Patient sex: F
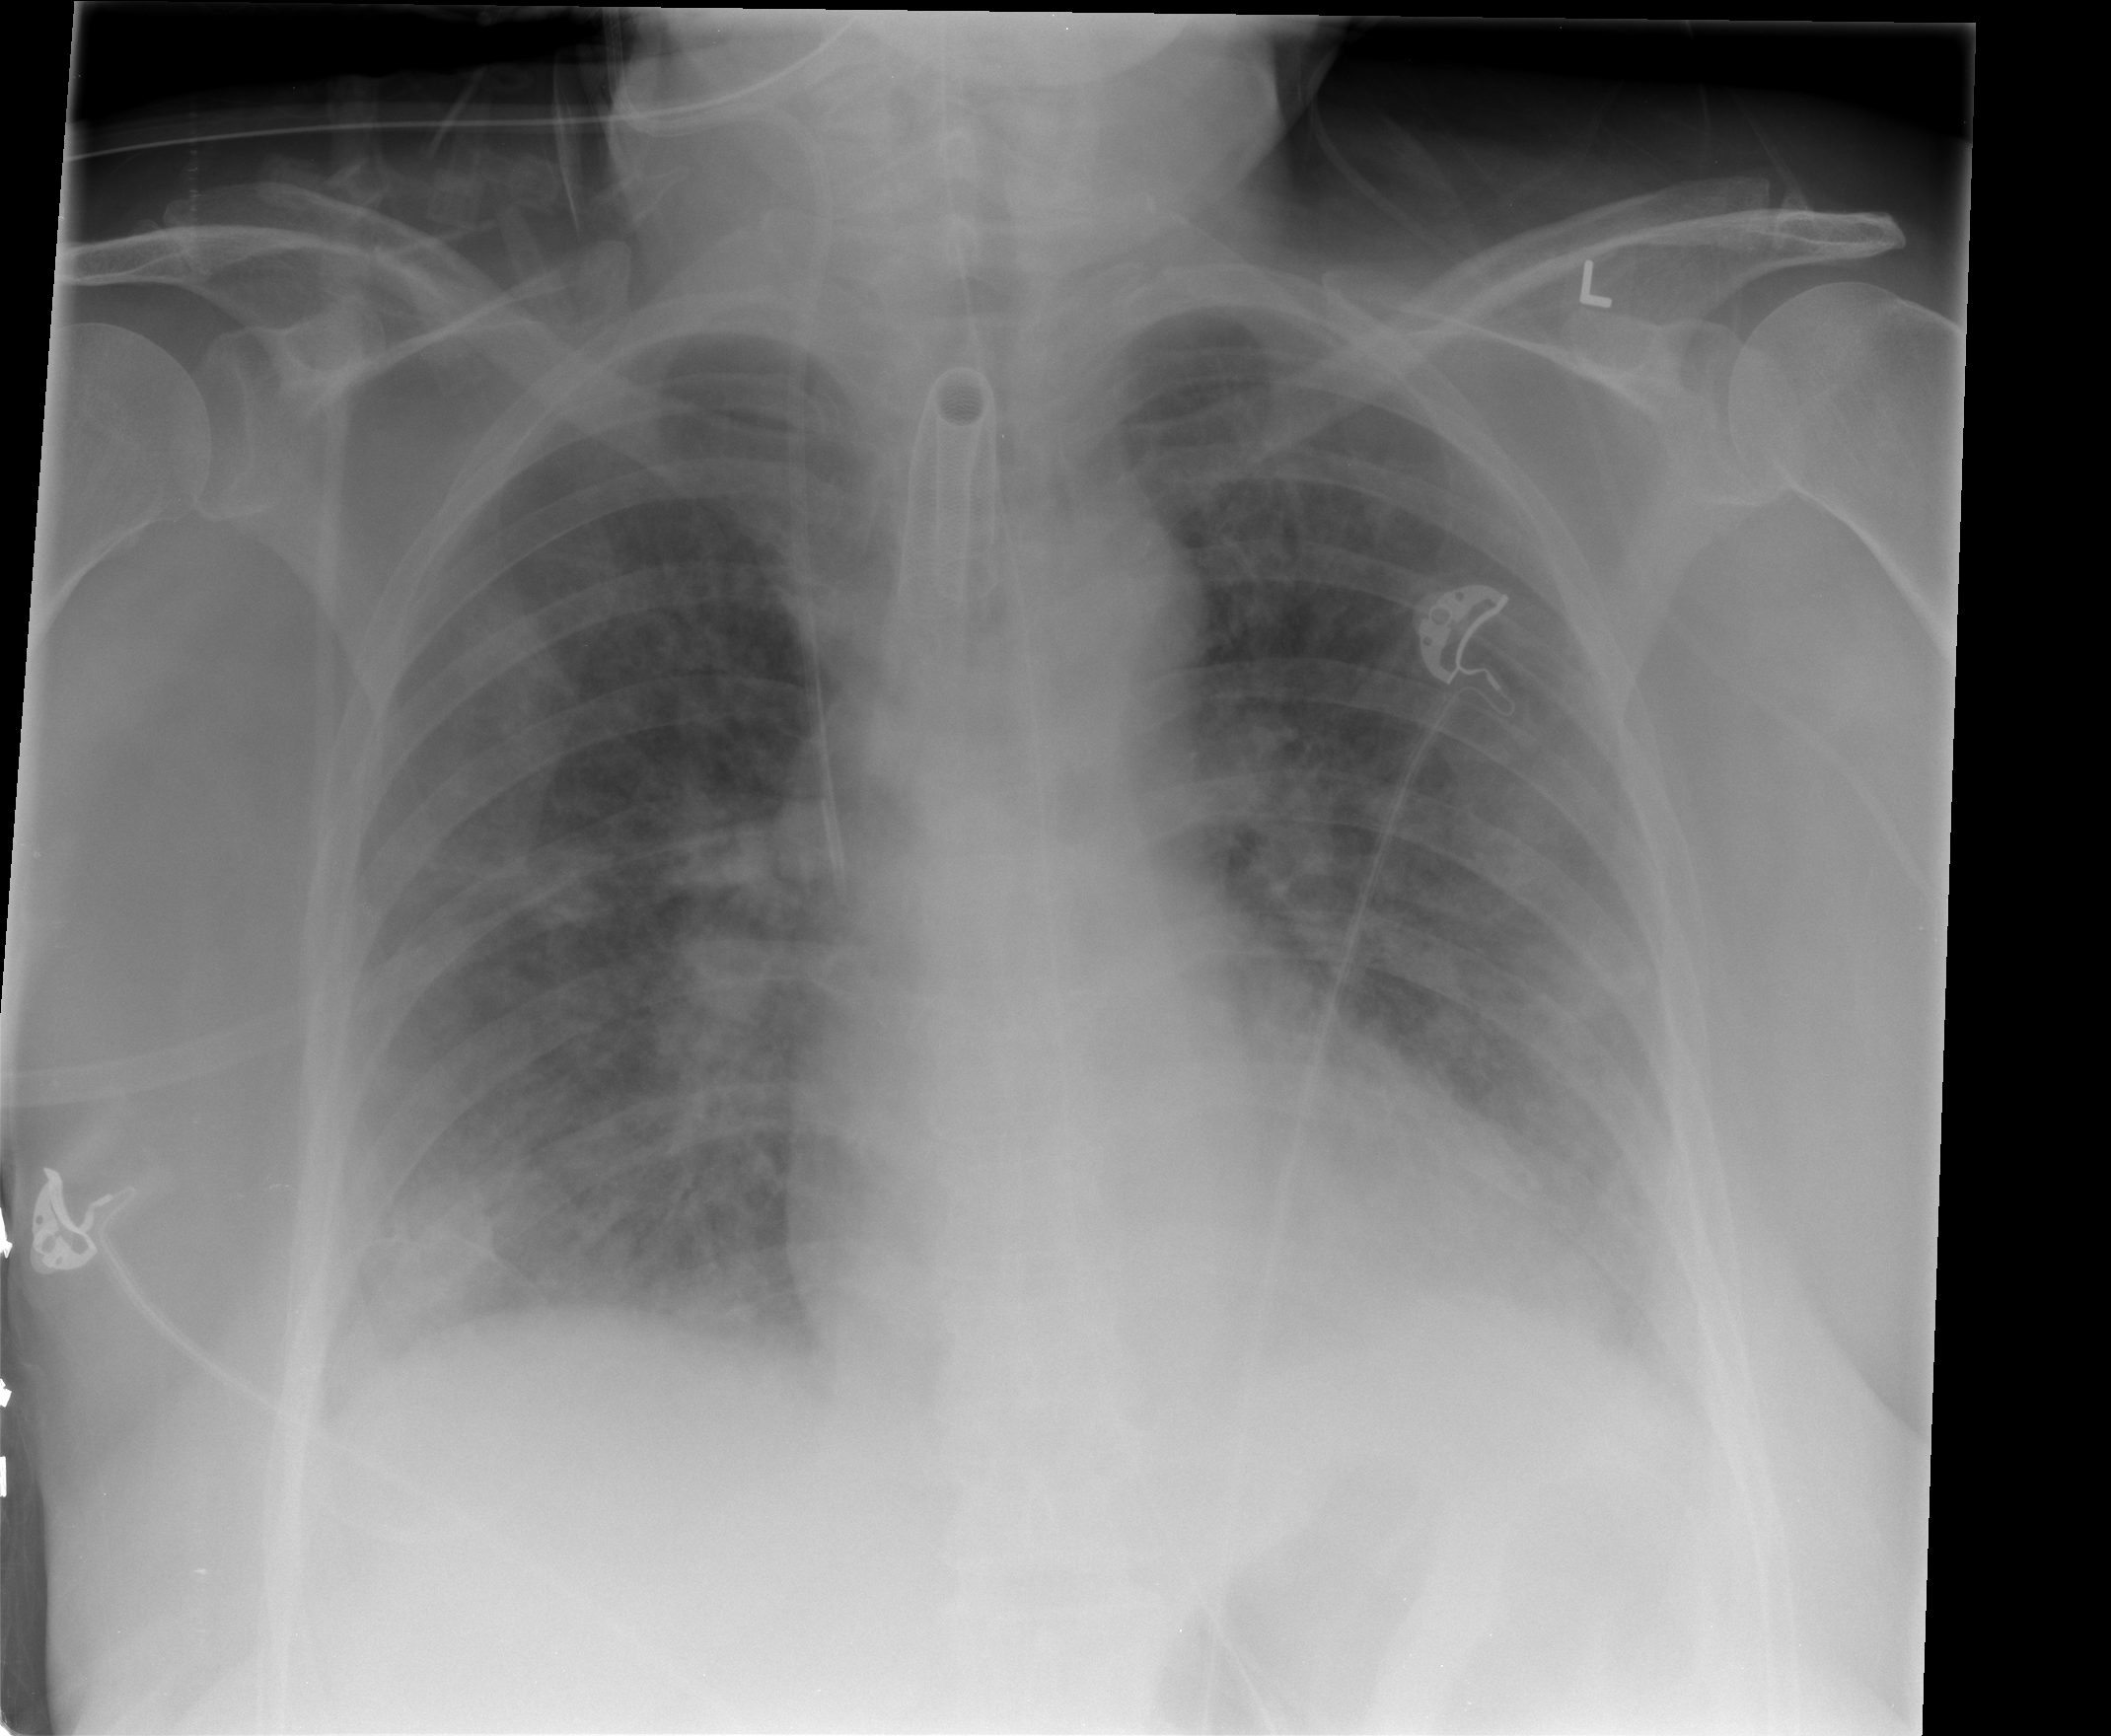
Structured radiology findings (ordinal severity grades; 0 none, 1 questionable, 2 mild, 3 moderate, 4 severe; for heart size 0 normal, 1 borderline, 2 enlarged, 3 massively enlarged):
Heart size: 1
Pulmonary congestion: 3
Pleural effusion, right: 1
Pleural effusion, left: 1
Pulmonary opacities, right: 3
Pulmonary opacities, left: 3
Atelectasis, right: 3
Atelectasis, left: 3